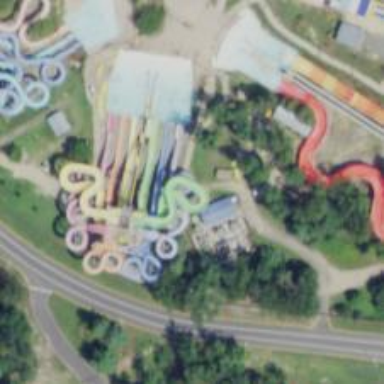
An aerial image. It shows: Tourism attraction featuring water slide.